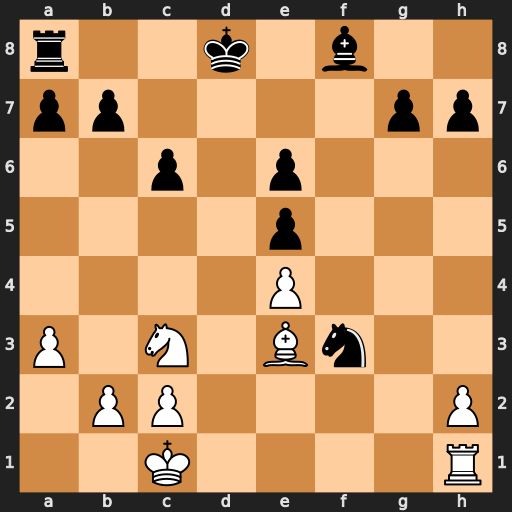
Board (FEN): r2k1b2/pp4pp/2p1p3/4p3/4P3/P1N1Bn2/1PP4P/2K4R
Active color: w
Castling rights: -
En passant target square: -
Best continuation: Rf1 Ke8 Rxf3